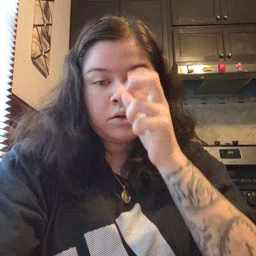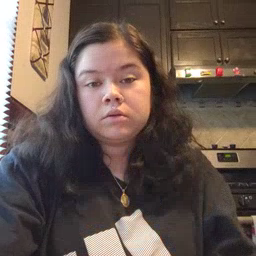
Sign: bug